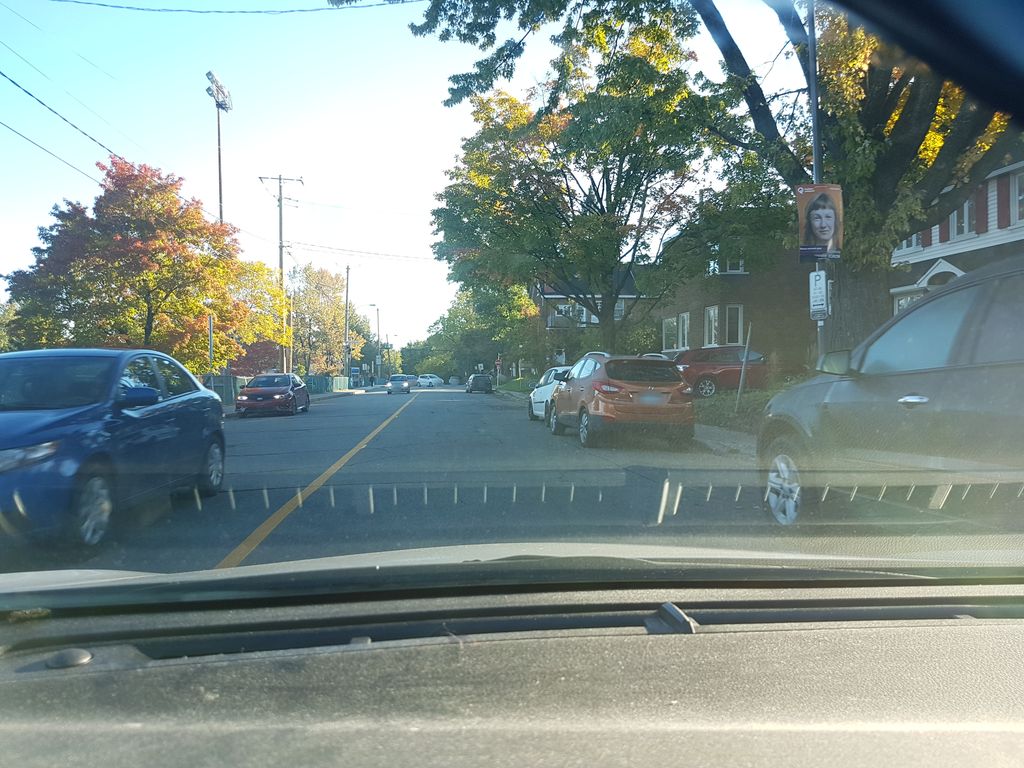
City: quebec_city